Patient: sex M, age 69
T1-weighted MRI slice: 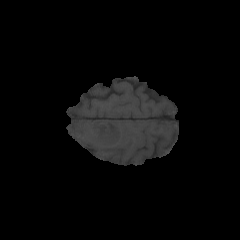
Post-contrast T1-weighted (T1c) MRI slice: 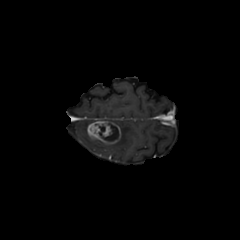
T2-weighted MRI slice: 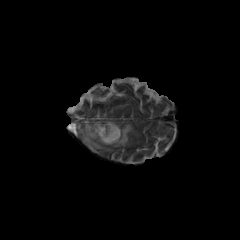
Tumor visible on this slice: yes
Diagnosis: Glioblastoma, IDH-wildtype
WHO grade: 4